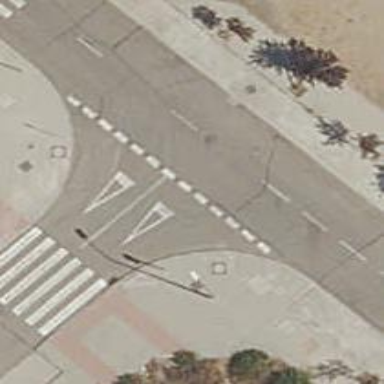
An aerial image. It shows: Road with "give way" sign.